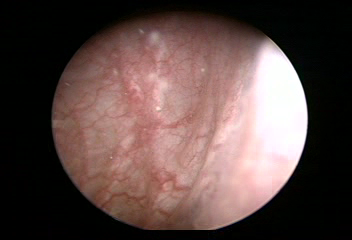
Modality: WLC
Class: Normal mucosa
Bladder cancer association: No